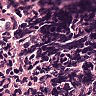
Metastatic tissue present: no